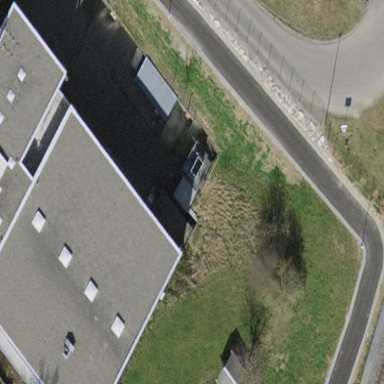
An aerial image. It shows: Industrial building.